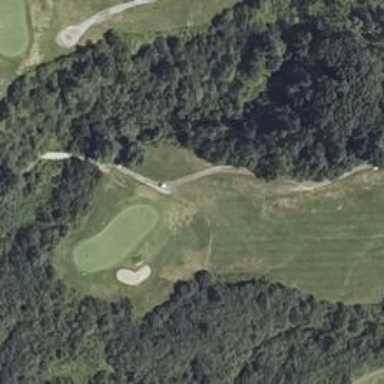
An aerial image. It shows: Golf hole.